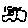
Label: car